Question: I want to specify a CSS class to apply to my custom options fields. This will allow me to use more robust JavaScript selectors on the product view page.
So in Product>Custom options in the Admin I want to have something like this:

Where I've added the CSS Class attribute to the field.
This can be added simply enough in the adminhtml template file:
'''
app\designdminhtml\default\default emplate\catalog\product\edit\options\option.phtml
'''
But I don't know which files I need to override/extend in order to get it saving that extra attribute when I click Save.
Can anyone point me in the right direction?
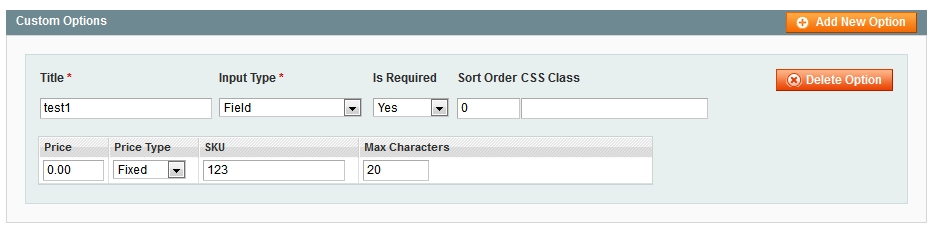
Answer: Assuming you do this for the option type "text". You need to provide a way to enter, edit, store, and output this new property.
: As you have already found out, you must edit the backend template files. app\designdminhtml\default\default emplate\catalog\product\edit\options ype ext.phtml:
<URL>
'''
'<th class="type-last last"><?php echo Mage::helper('catalog')->__('Custom CSS') ?> </th>'+
'''
and <URL>:
'''
'<td class="type-last last"><input type="text" class="input-text" name="product[options][{{option_id}}][custom_css]" value="{{custom_css}}"></td>'+
'''
this will add a field to enter the custom css class to.
: You need to rewrite a block that outputs option HTML, so that the new field can get a value from the model. Create a block in your module that is declared as follows:
'''
class YourPackage_YourModule_Block_Adminhtml_Option extends Mage_Adminhtml_Block_Catalog_Product_Edit_Tab_Options_Option
{
'''
Copy/paste the function 'getOptionValues()' from class 'Mage_Adminhtml_Block_Catalog_Product_Edit_Tab_Options_Option' and add the code
'''
##.......code omitted for brevity.......##
$value['sku'] = $this->htmlEscape($option->getSku());
$value['max_characters'] = $option->getMaxCharacters();
// your new field output to the adminhtml form
$value['custom_css'] = $option->getCustomCss();
$value['file_extension'] = $option->getFileExtension();
##.......code omitted for brevity.......##
'''
. This is a bit tricky. You need to extend the table catalog_product_option; with one column to store your new property in. Create an install/update script with the following content:
'''
$installer = $this;
$installer->startSetup();
$installer->run("
ALTER TABLE 'catalog_product_option' ADD
'custom_css' text");
$installer->endSetup();
'''
After the script is run, make sure the table has a new column 'custom_css'
: Finally, update the template file 'frontend/yourpackage/yourtheme/template/catalog/product/view/options/type/text.phtml' by adding a code to output your new custom CSS class property, something like
'''
$_option->getCustomCss();
'''